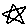
Label: star